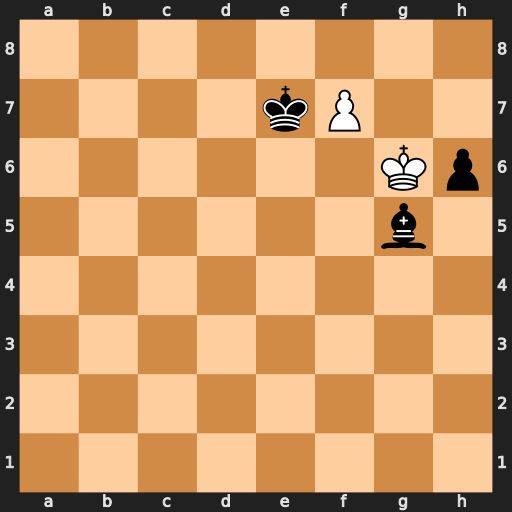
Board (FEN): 8/4kP2/6Kp/6b1/8/8/8/8
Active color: w
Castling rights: -
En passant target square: -
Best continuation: Kg7 Bf6+ Kg8 Ke6 f8=Q